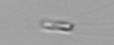
Label: Chaetoceros_subtilis